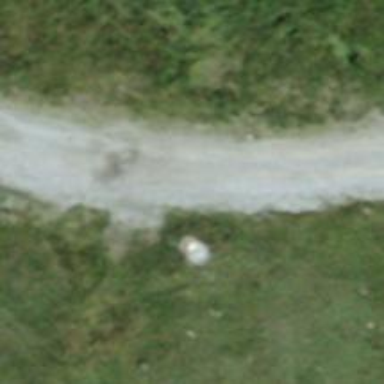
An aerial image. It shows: Well-maintained track road of grade 1.